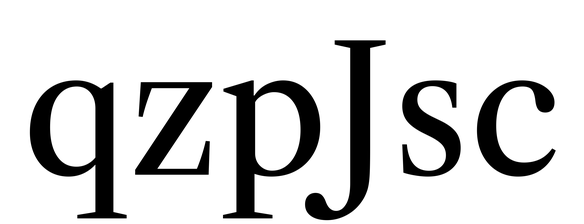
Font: LibreCaslonText_Regular